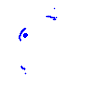
Particle: electron